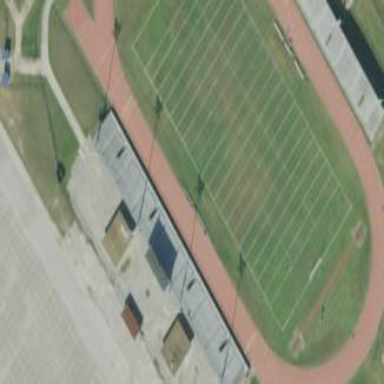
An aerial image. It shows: Pitch for American football.